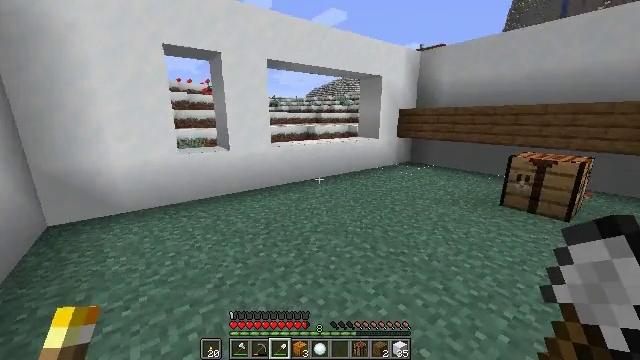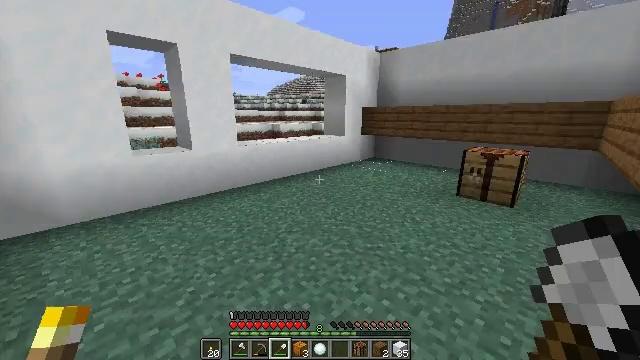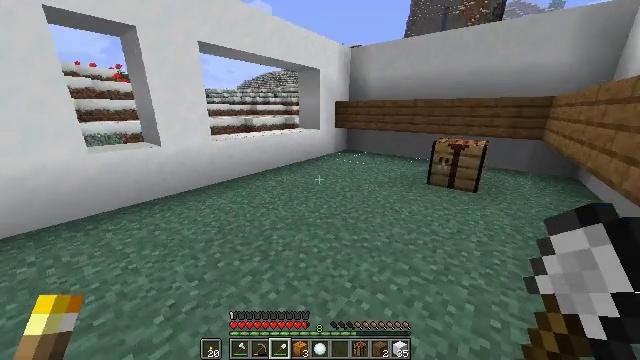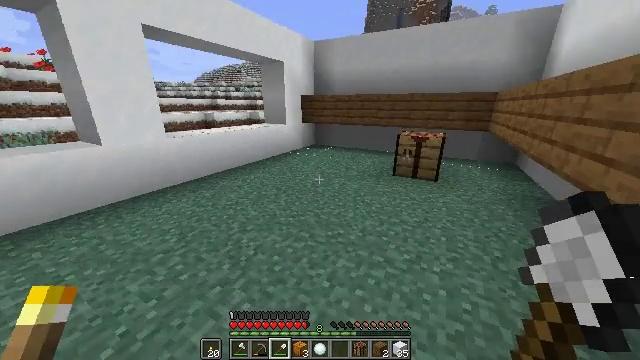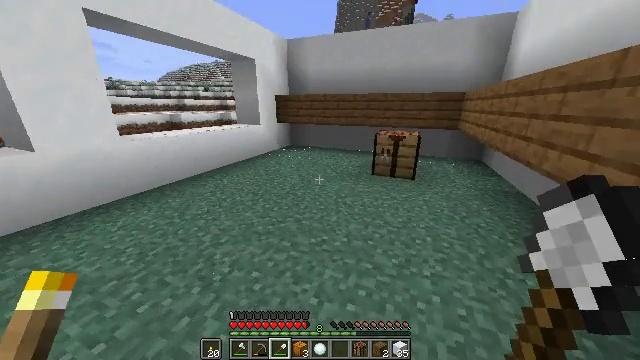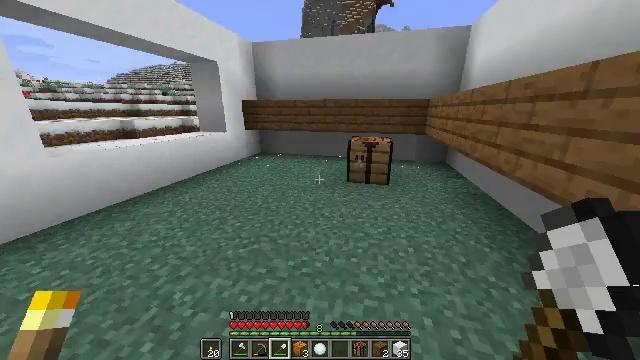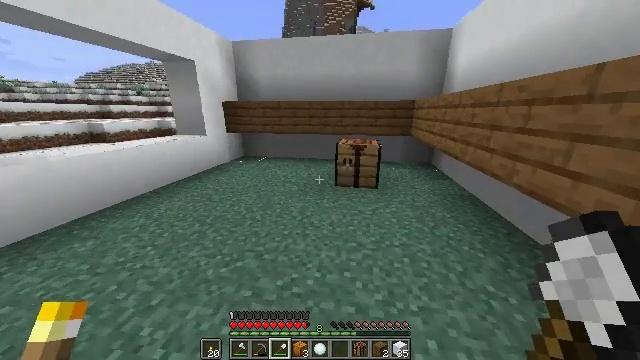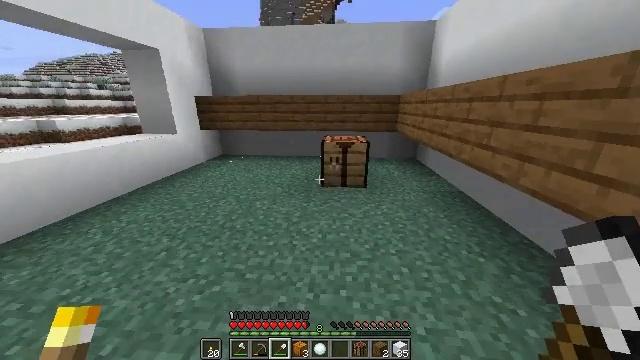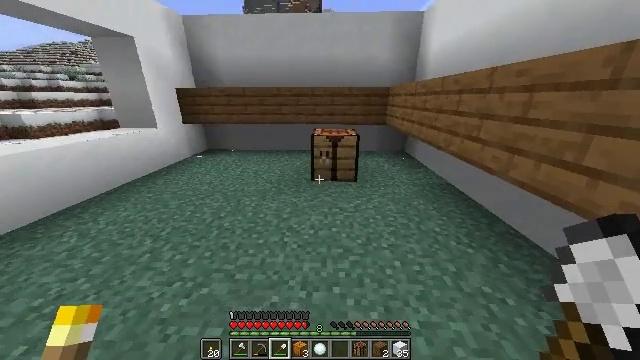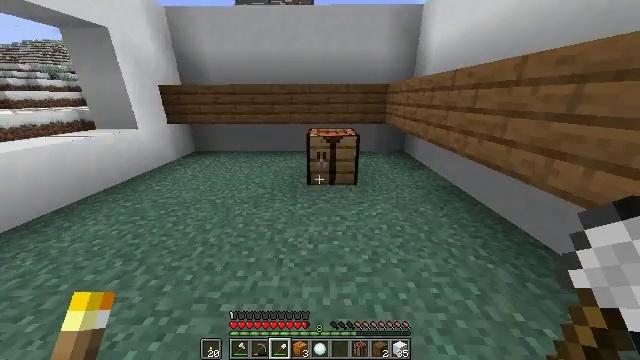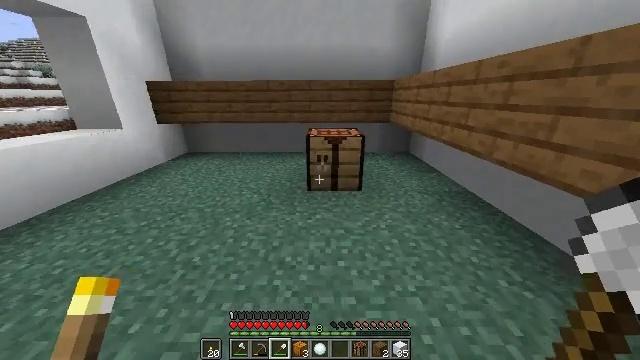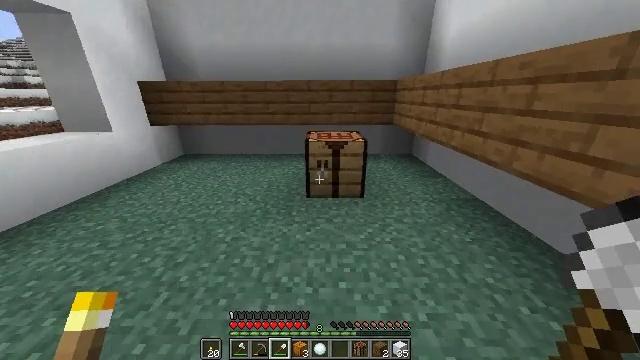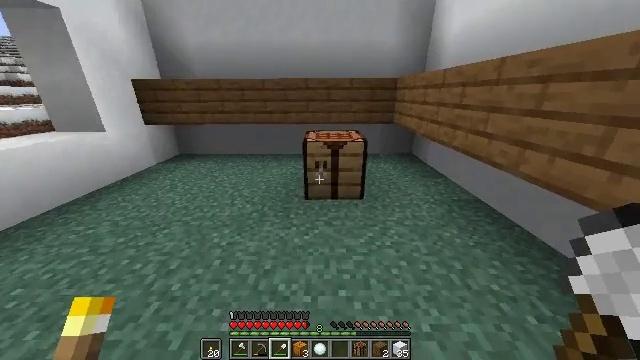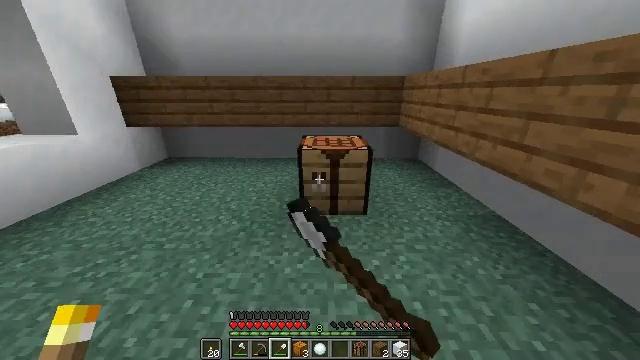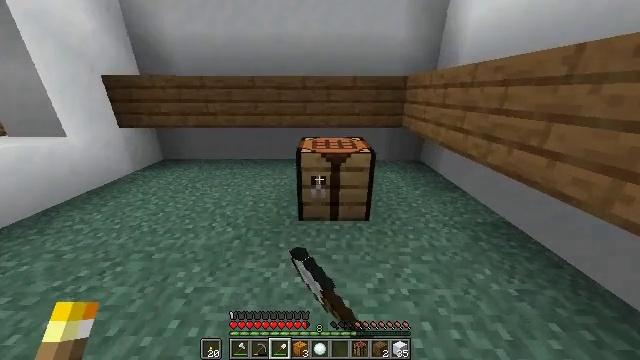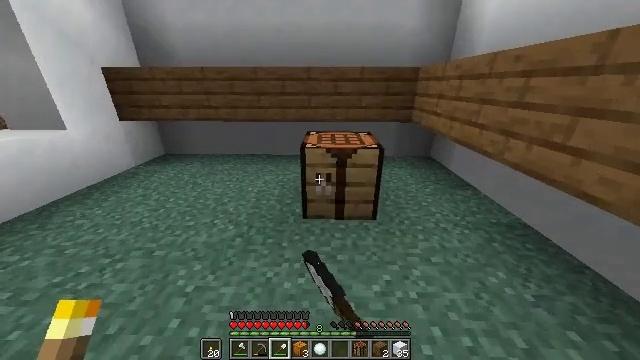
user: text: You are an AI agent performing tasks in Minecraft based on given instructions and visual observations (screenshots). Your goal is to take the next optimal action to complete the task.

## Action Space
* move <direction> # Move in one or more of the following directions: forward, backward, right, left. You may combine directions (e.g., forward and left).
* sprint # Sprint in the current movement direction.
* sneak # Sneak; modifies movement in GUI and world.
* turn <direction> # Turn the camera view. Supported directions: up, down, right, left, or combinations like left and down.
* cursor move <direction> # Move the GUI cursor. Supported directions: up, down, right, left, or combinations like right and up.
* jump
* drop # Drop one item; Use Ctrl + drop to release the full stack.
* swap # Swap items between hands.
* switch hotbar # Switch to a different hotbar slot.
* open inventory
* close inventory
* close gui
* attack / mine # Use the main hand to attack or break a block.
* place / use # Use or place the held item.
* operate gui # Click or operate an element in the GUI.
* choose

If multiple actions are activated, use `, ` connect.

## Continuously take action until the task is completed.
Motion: motion action
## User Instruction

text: Craft snow by using four snowballs.
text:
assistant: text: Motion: move forward and move left, sprint, turn right
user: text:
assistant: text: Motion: move forward, sprint, turn right and down
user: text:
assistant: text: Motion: move forward, sprint, turn right and down
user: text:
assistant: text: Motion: move forward, sprint, turn right
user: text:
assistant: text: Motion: move forward, sprint, turn right and up
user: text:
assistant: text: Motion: move forward, sprint, turn right
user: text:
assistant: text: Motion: move forward, sprint, turn right and down
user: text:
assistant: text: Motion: move forward, sprint, turn right and down
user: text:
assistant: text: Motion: move forward, sprint, turn right
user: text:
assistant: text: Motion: move forward, sprint
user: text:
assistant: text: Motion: move forward, sprint
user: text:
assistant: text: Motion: move forward, sprint, use / place
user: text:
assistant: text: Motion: move forward, sprint, use / place
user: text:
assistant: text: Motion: use / place
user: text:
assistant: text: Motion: turn left and down
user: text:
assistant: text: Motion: no_op
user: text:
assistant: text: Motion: no_op
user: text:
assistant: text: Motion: no_op
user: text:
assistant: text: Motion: cursor move right
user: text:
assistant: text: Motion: cursor move right and down
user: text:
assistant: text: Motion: cursor move right and down
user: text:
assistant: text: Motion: cursor move right
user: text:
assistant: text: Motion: no_op
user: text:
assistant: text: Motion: cursor move right
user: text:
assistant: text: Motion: cursor move right and down
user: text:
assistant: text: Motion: cursor move right and down
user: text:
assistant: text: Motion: cursor move right
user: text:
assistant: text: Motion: cursor move right
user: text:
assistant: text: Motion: no_op
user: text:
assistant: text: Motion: no_op